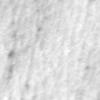
Label: no_change